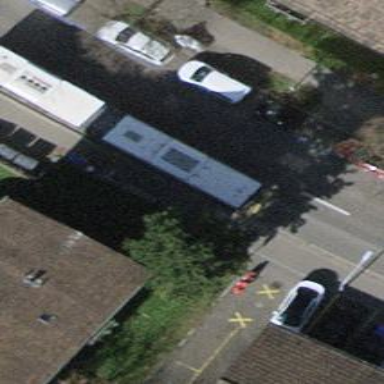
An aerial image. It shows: Bus stop with platform for public transport.